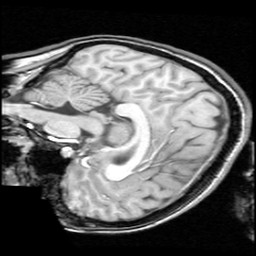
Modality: T1w
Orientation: sagittal
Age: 15
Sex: female
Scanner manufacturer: ge
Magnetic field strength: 1.5 T
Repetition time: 0.03333 s
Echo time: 0.008 s